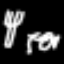
Label: fork